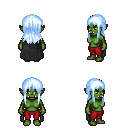
a pixel art fantasy rpg character, female body template, orc, green skin, black cape, red pants, white cyan unkempt hairstyle, four views (front, back, left, right), 2x2 character sprite sheet, small pixel art, hard edges, no anti-aliasing